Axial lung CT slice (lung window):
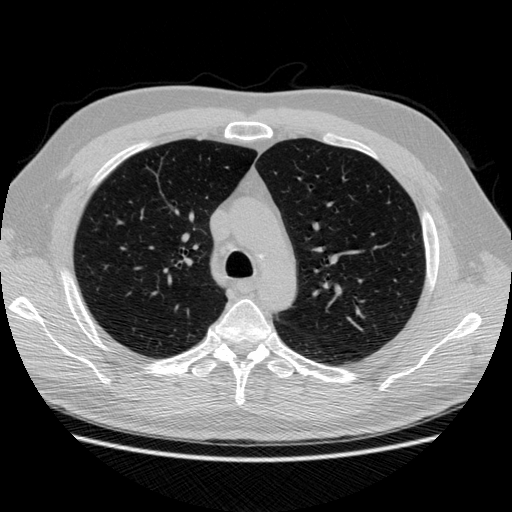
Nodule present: no